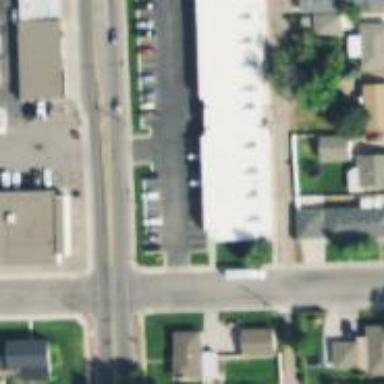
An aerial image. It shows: Clinic.